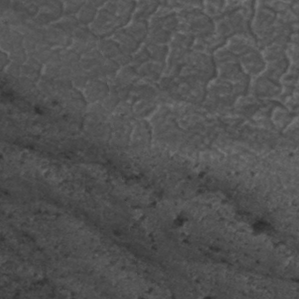
Label: frost